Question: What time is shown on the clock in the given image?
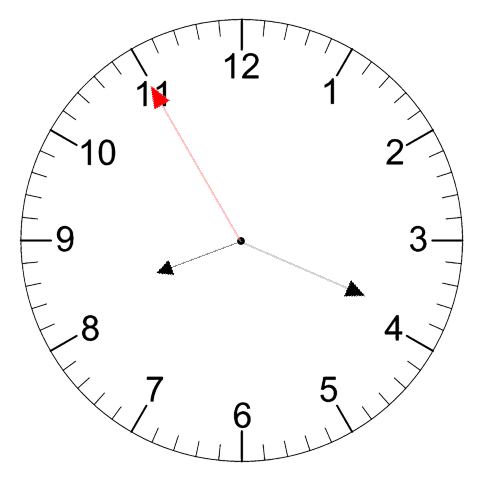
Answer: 08:18:55